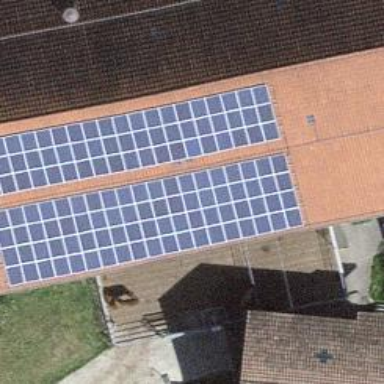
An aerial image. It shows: Solar power generator with photovoltaic panels.